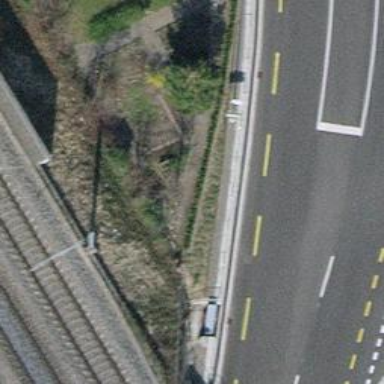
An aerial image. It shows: Retaining wall.